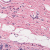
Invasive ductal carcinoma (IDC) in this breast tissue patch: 0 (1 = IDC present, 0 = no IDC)